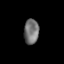
Tissue: lung
Cell type: Fibroblasts
Senescence score: 0.2279
Nuclear area (px): 365
Mean DAPI intensity: 114.784